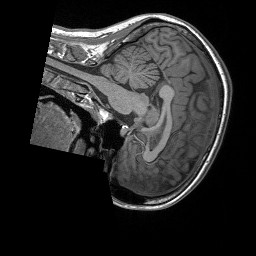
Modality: T1w
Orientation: sagittal
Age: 22
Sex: female
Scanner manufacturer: siemens
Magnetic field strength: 3 T
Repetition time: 1.56 s
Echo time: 0.00207 s